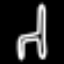
Label: chair